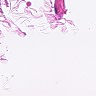
Metastatic tissue present: no